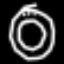
Label: donut